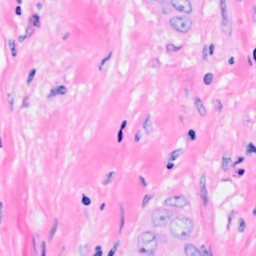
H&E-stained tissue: Breast